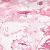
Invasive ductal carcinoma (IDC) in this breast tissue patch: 0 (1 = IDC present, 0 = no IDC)